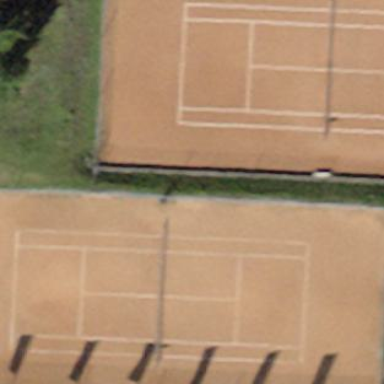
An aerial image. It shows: Tennis court on pitch designated for leisure land.